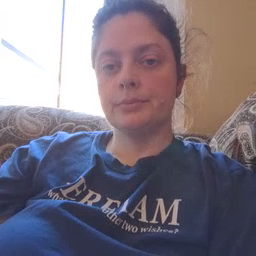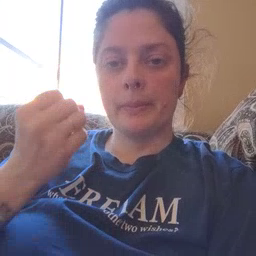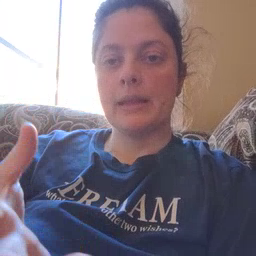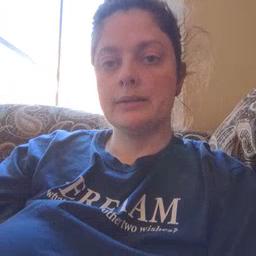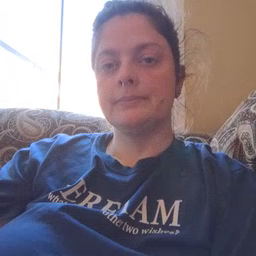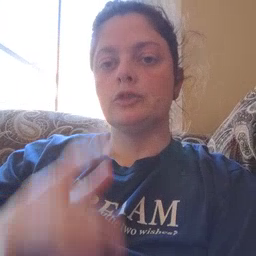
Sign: many